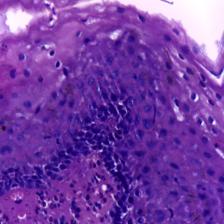
Diagnosis: OSCC